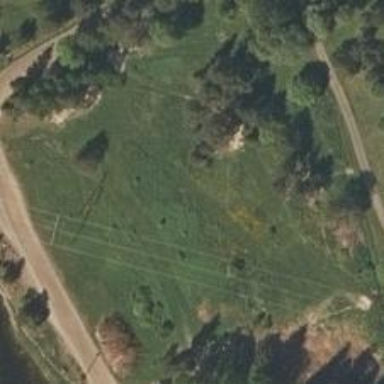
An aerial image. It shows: Disc golf hole.